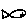
Label: fish